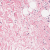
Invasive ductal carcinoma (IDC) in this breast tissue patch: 0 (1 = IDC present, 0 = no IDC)